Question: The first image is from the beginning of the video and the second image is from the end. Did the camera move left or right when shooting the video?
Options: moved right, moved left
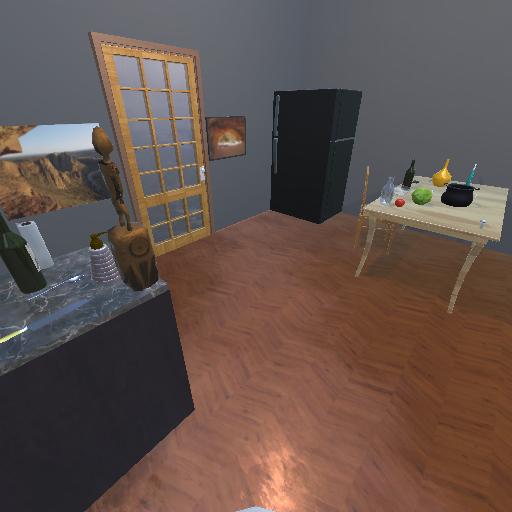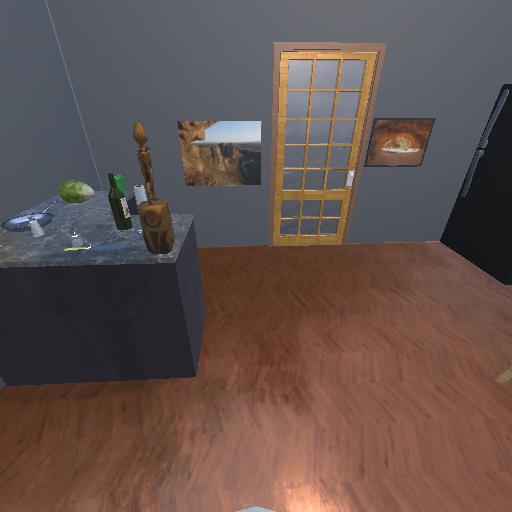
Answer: moved right